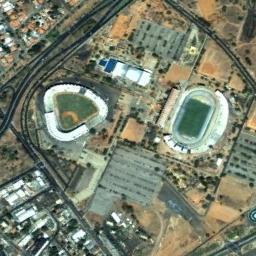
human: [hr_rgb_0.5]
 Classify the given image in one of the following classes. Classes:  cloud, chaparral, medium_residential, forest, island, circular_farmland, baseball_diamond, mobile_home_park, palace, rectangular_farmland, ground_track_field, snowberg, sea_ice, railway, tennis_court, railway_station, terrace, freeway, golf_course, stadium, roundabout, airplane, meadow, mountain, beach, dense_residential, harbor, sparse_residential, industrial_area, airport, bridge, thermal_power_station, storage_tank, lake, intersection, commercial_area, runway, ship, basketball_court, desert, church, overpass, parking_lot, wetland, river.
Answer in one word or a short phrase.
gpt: stadium